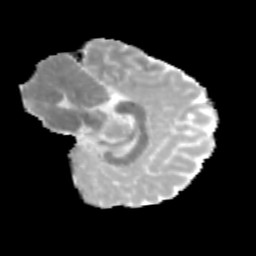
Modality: MD
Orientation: sagittal
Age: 11
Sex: male
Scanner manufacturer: siemens
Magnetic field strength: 3 T
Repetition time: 3.8 s
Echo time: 0.07 s